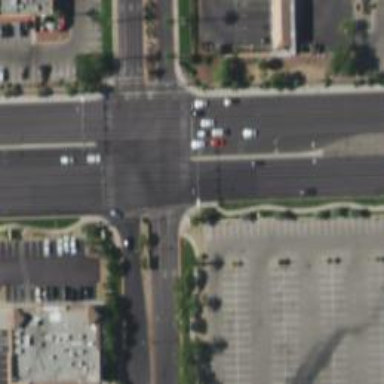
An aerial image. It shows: Solid stop line on the road marking.